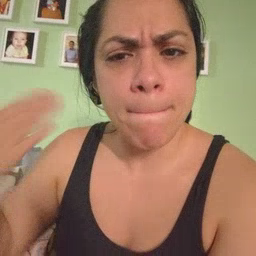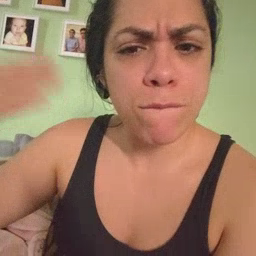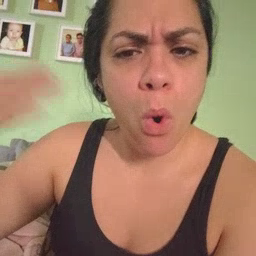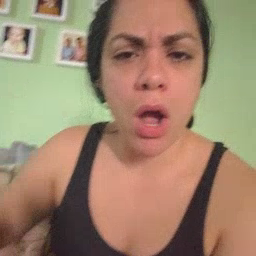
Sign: before